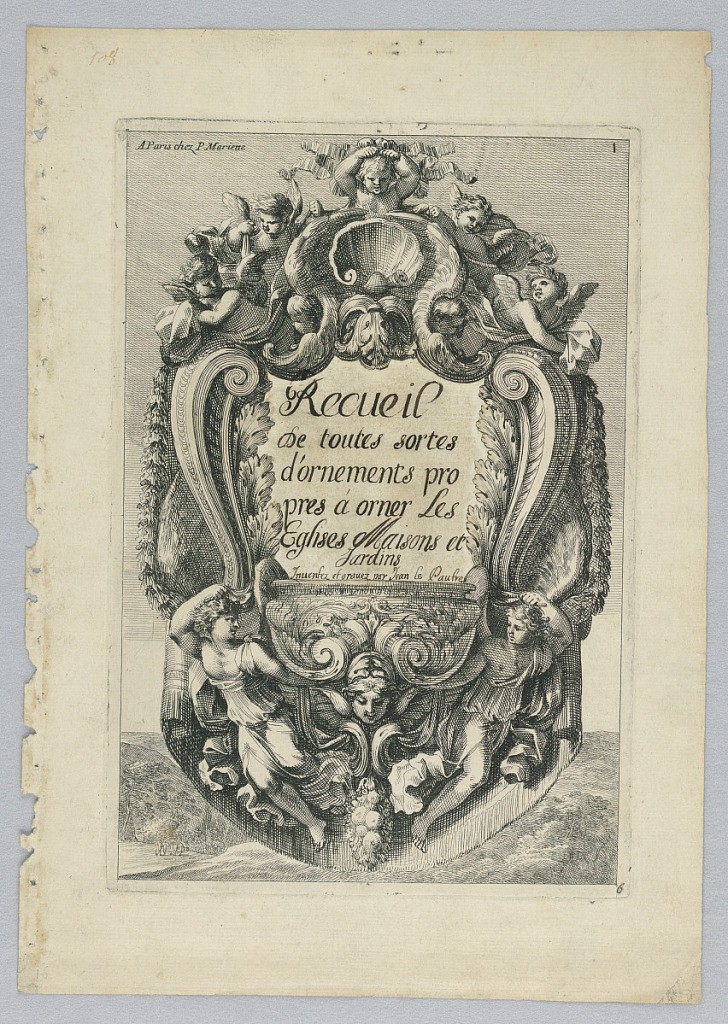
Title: Title page, from "Recueil de Toutes Sortes d'Ornements Propres à Orner Les Eglises Maisons et Jardins"
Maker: Jean Le Pautre, French, 1618–1682
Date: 1652-1700
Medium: Etching on paper
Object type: Print
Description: The Baptism of Christ has been carefully cut out, in its stead is written the title of a set of prints.